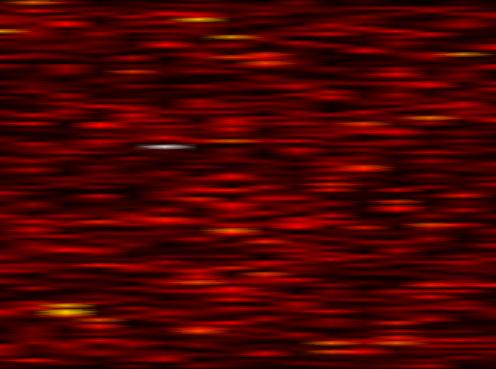
Label: FOFDM